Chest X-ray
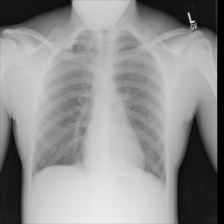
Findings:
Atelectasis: negative
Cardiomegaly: negative
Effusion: negative
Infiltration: positive
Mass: negative
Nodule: negative
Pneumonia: negative
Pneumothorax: negative
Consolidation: positive
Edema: negative
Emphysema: negative
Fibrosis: negative
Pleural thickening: negative
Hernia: negative